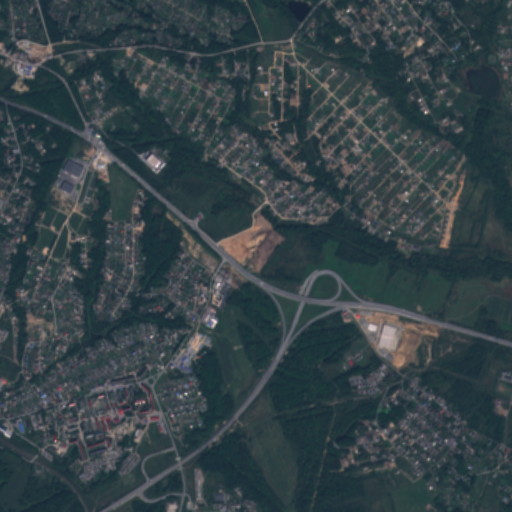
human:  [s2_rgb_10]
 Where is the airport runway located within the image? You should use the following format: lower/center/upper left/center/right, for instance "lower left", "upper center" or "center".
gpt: The airport runway is located in the lower right of the image.
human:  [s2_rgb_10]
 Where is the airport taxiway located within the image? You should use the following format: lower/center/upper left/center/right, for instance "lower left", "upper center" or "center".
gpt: The airport taxiway is located in the lower right of the image.
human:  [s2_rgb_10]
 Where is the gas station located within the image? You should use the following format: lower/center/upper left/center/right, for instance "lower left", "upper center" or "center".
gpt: The gas station is located in the upper left of the image.
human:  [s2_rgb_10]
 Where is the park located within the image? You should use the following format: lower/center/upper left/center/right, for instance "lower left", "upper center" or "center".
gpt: The park is located in the lower left of the image.
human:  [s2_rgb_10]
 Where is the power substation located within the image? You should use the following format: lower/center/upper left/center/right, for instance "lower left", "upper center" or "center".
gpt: The power substation is located in the lower left of the image.
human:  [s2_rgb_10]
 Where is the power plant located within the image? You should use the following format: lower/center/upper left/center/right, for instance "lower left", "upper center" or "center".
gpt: There is no power plant in the image.